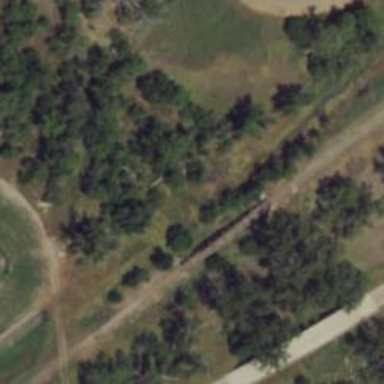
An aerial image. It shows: Abandoned railway.